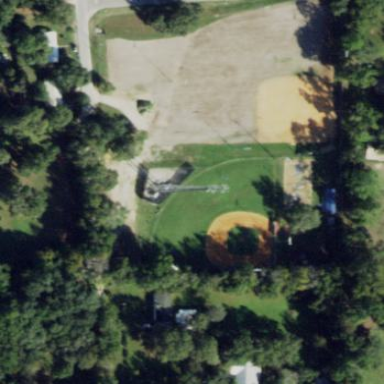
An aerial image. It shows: Baseball pitch for leisure and sports activities.